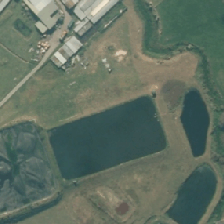
Land cover: lake_pond